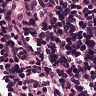
Metastatic tissue present: no